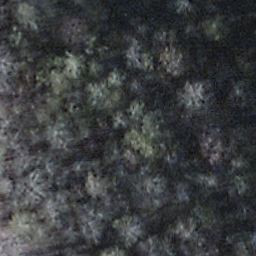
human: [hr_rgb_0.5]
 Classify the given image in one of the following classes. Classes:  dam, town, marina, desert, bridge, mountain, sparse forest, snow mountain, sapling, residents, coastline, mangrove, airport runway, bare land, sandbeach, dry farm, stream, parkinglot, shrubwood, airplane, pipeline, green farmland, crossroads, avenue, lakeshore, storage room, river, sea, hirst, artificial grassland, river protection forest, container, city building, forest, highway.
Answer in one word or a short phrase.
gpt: shrubwood